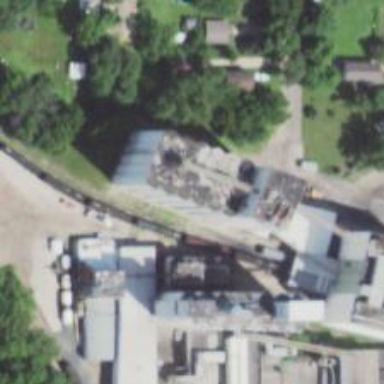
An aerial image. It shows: Silo.